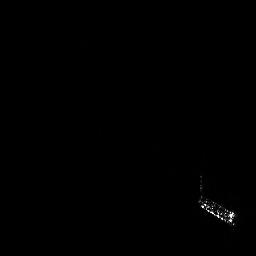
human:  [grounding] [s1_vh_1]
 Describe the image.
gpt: In the satellite image, there is  <ref>1 large ship </ref> <box>[[75, 66, 91, 87, 0]]</box> located at bottom right.